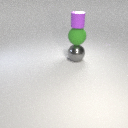
large green rubber sphere below small purple rubber cylinder